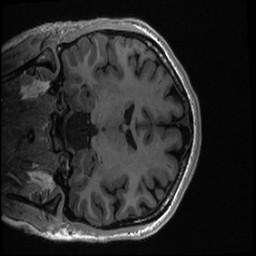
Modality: T1w
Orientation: coronal
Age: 20
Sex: female